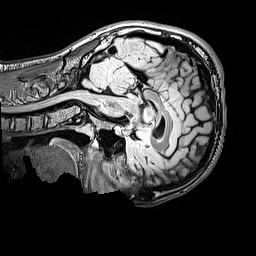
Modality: FLAIR
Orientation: sagittal
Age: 12
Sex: male
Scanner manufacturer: siemens
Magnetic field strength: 3 T
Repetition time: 5 s
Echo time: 0.388 s